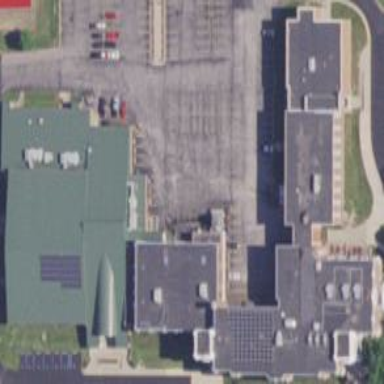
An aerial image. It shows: School building.